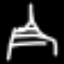
Label: The Eiffel Tower